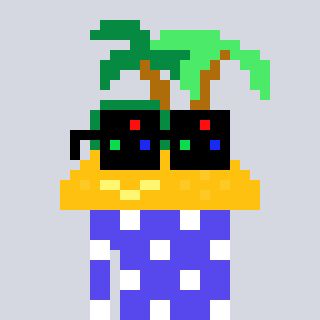
a pixel art character with square black sunglasses, a island-shaped head and a computerblue-colored body on a cool background